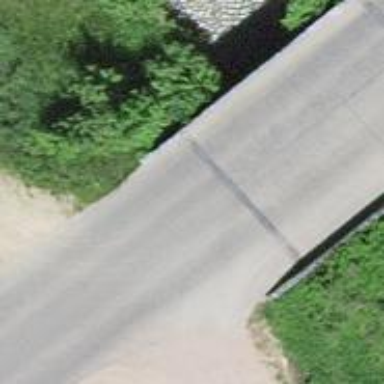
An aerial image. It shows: Tertiary road passing over bridge.